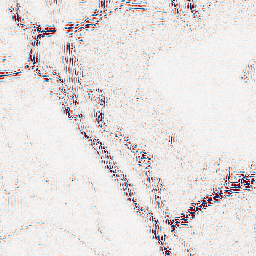
Category: wavelet
Decomposition family: wavelet_reverse_biorthogonal
Decomposition parameters: wavelet: rbio4.4
level: 2
Upsampling method: quartic
Upsampling parameters: scale: 8
Upsampling scale: 8